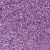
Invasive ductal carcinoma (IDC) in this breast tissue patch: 1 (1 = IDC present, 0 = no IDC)